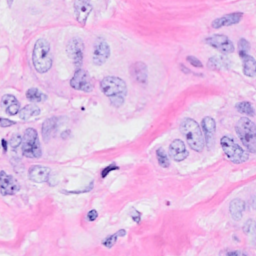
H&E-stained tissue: Breast